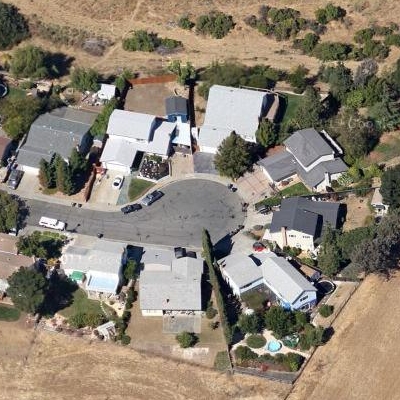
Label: Resident